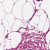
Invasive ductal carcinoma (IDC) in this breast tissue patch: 0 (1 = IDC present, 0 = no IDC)